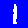
Digit: 1